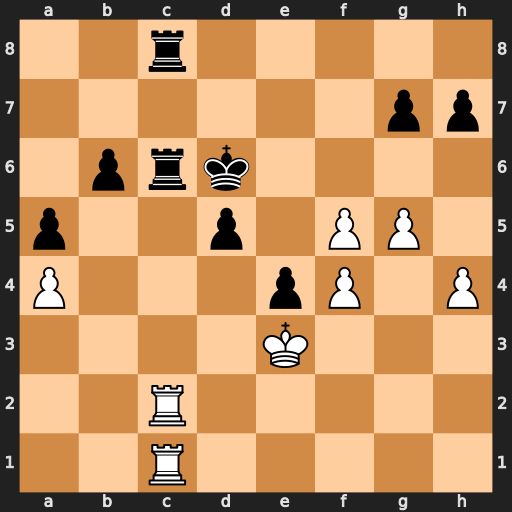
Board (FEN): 2r5/6pp/1prk4/p2p1PP1/P3pP1P/4K3/2R5/2R5
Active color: w
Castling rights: -
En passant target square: -
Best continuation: Rxc6+ Rxc6 Rxc6+ Kxc6 f6 gxf6 h5